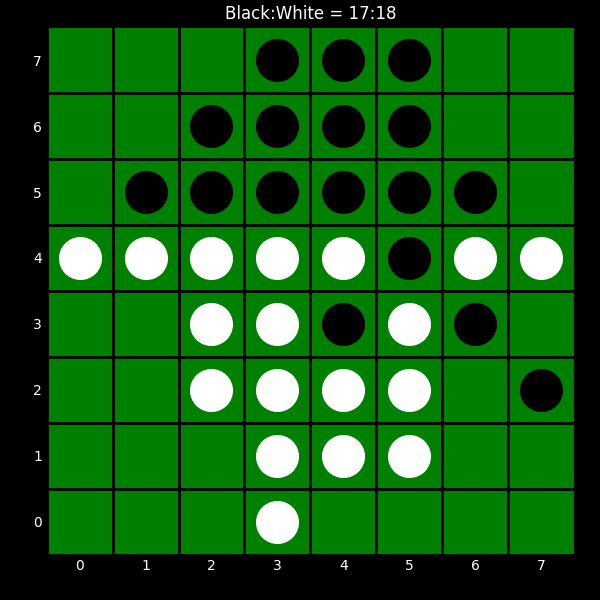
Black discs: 17
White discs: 18